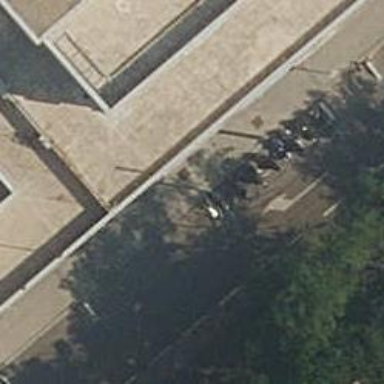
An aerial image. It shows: Motorcycle parking area.